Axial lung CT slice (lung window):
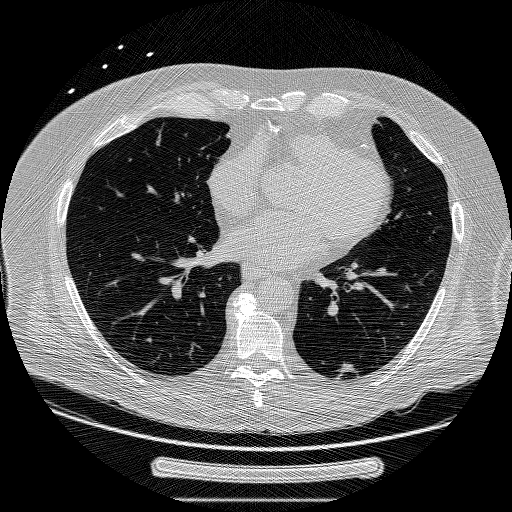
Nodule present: yes
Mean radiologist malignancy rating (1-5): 4